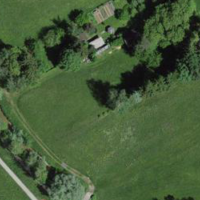
EUNIS habitat code: 16
Species observed at this site:
Salix alba
Epilobium parviflorum
Gryllus campestris
Matricaria discoidea
Brachypodium pinnatum